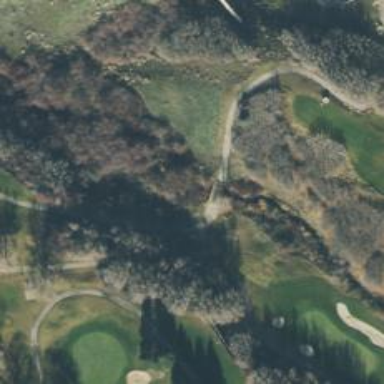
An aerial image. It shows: Service road on bridge designed for golf cartpath.